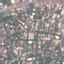
Land use / land cover class: Residential